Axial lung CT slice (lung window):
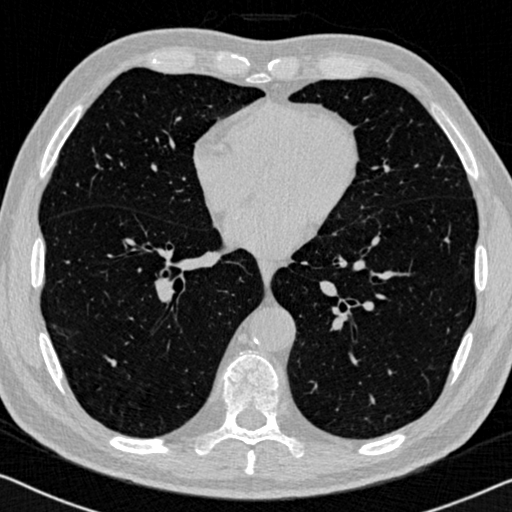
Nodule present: no